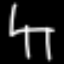
Label: chair